Question: I have a GLSurfaceView that I want to put inside a ScrollView. I accomplished this by adding a FrameLayout inside a LinearLayout which was added to the ScrollView.
Everyhing works nice, except that I am getting a black border on top of the GLSurfaceView when scrolling. When the screen is still, everyhing looks nice. Anybody have any ideas.
'''
<?xml version="1.0" encoding="utf-8"?>
<ScrollView xmlns:android="http://schemas.android.com/apk/res/android"
android:layout_width="match_parent"
android:layout_height="match_parent"
android:scrollbars="none"
<LinearLayout
android:layout_width="match_parent"
android:layout_height="900dp"
android:orientation="horizontal"
android:layout_weight="1"
android:layout_marginStart="10dp"
android:layout_marginEnd="10dp"
android:layout_marginTop="35dp"
android:visibility="visible"
android:weightSum="1"
android:overScrollMode="never">
<FrameLayout
android:id="@+id/ecg_graph"
android:layout_width="match_parent"
android:layout_height="match_parent"/>
'''

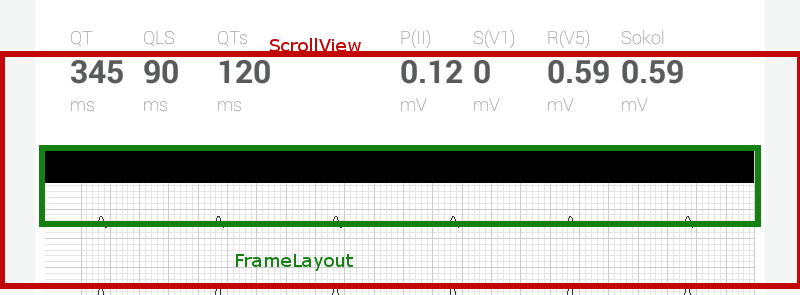
Answer: Generally speaking, you don't want to move SurfaceView (or its subclasses) around the screen. Bear in mind that SurfaceView has two parts, the Surface and the View. The View part -- usually just a transparent "hole" used during layout -- is handled by the app. The Surface part is a separate graphics layer composited by the system, and its size and position are managed by the Window Manager.
When you move a SurfaceView, the View part moves immediately, but the Surface lags behind, because moving it requires communicating with other processes. You should expect to see a black bar in the direction that the View is moving, because you've temporarily exposed an area outside what the Surface covers.
The preferred way to handle this is to use a TextureView, which behaves just like other Views. You would need to do your own EGL setup and thread management, since GLSurfaceView won't be handling those for you. You can find some examples in <URL>.